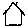
Label: house